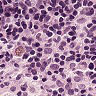
Metastatic tissue present: no